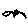
Label: bird